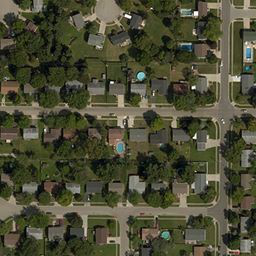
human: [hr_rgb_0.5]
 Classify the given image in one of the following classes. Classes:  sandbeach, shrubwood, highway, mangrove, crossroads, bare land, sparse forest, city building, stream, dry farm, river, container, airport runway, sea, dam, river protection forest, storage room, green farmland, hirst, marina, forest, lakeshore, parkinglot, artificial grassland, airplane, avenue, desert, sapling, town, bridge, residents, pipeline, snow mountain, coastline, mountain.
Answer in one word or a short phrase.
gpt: town